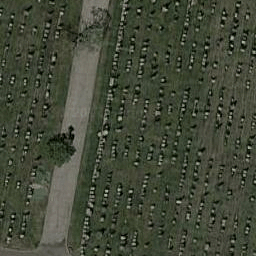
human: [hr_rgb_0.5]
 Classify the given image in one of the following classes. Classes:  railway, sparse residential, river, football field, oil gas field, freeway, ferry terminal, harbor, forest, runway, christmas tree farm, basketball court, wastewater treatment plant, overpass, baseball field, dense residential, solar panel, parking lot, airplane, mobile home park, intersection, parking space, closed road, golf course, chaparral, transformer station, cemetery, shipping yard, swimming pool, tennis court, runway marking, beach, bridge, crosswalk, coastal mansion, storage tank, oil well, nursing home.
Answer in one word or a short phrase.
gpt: cemetery